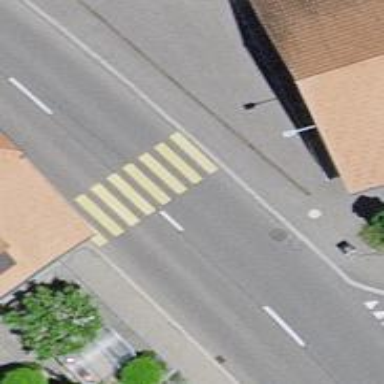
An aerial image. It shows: Zebra crossing on the road.